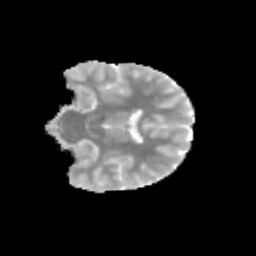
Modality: MD
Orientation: coronal
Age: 12
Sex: male
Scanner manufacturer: siemens
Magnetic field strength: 3 T
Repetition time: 3.8 s
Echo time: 0.07 s